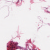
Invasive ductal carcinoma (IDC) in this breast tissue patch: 0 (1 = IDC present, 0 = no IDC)